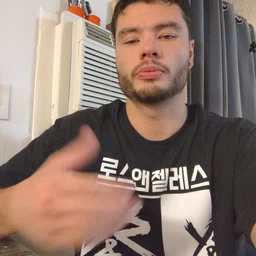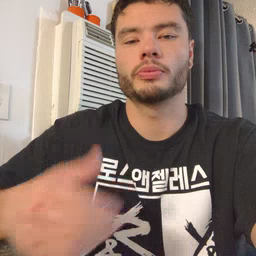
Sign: who